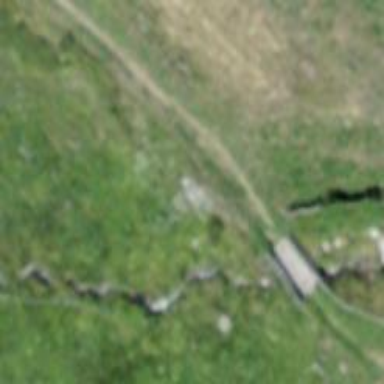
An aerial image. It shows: Culvert tunnel.